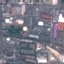
Land use / land cover: Industrial